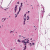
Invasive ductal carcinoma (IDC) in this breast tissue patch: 0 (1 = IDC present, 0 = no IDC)